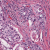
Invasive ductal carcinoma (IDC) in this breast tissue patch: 0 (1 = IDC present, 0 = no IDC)